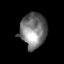
Tissue: prostate
Cell type: Epithelial cells
Senescence score: 0.298
Nuclear area (px): 907
Mean DAPI intensity: 120.111